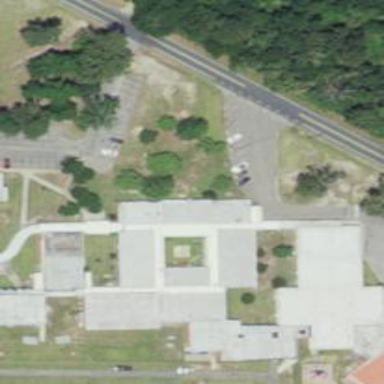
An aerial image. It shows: School.